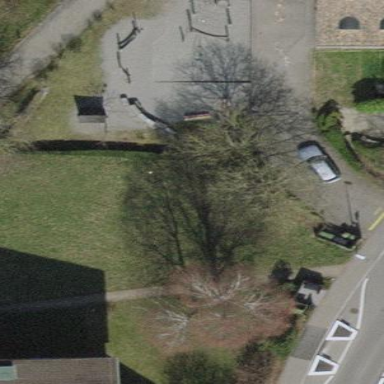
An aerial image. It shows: Kindergarten building.